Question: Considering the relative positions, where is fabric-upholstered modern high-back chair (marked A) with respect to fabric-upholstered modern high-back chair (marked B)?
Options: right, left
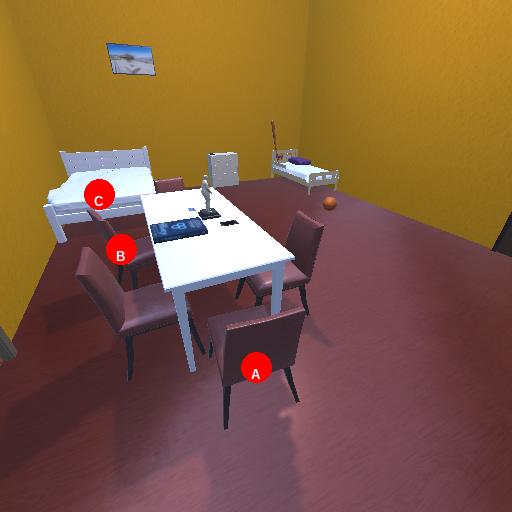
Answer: right